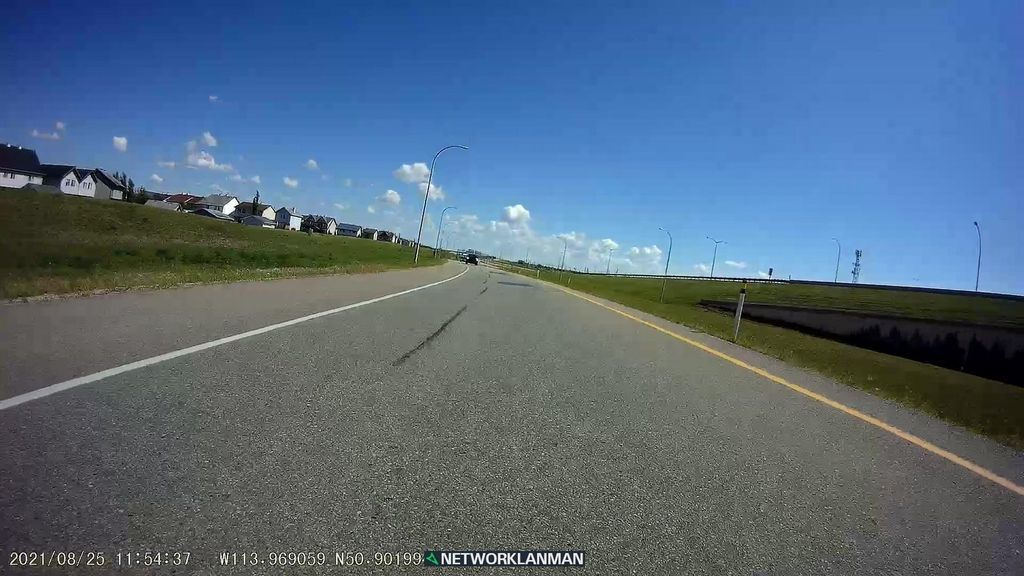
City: calgary